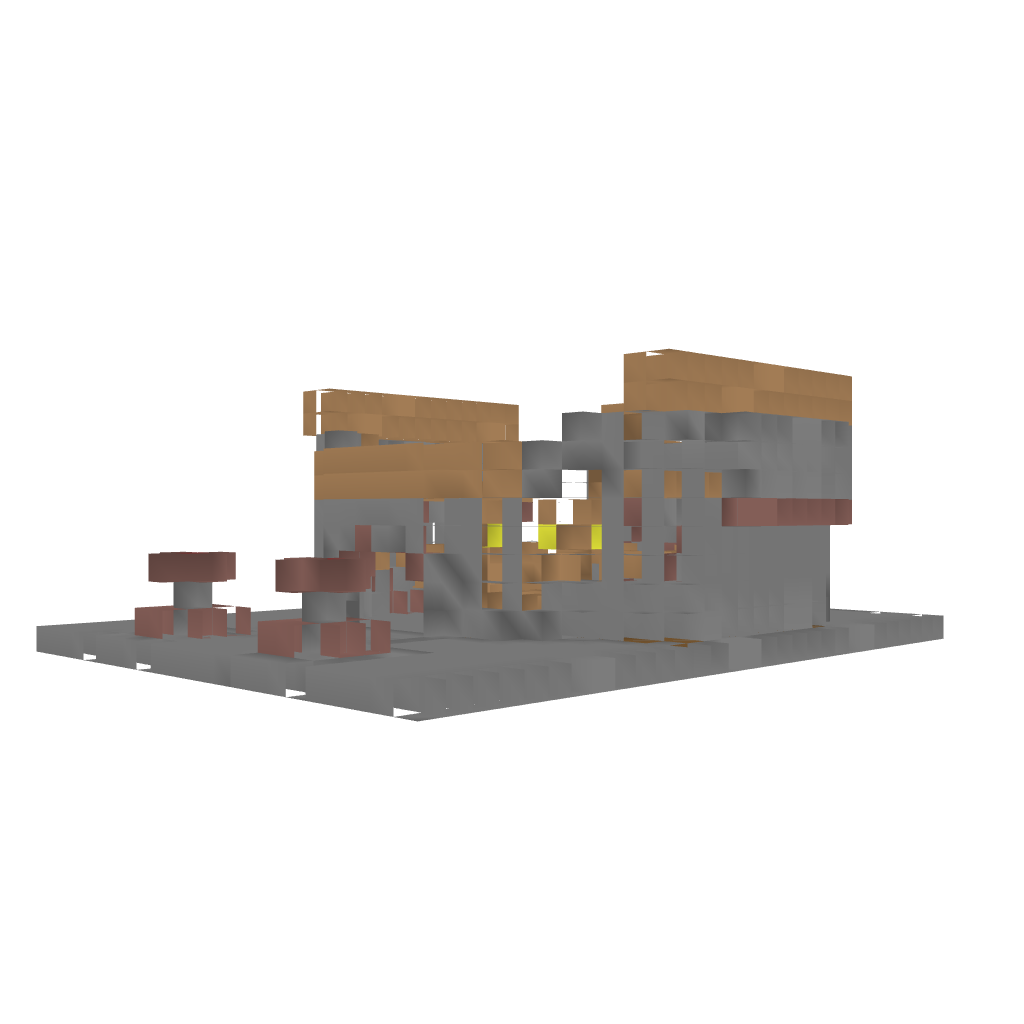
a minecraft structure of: A Medium Amphitheatre bad low quality